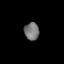
Tissue: prostate
Cell type: T cells
Senescence score: 0.3083
Nuclear area (px): 252
Mean DAPI intensity: 119.667